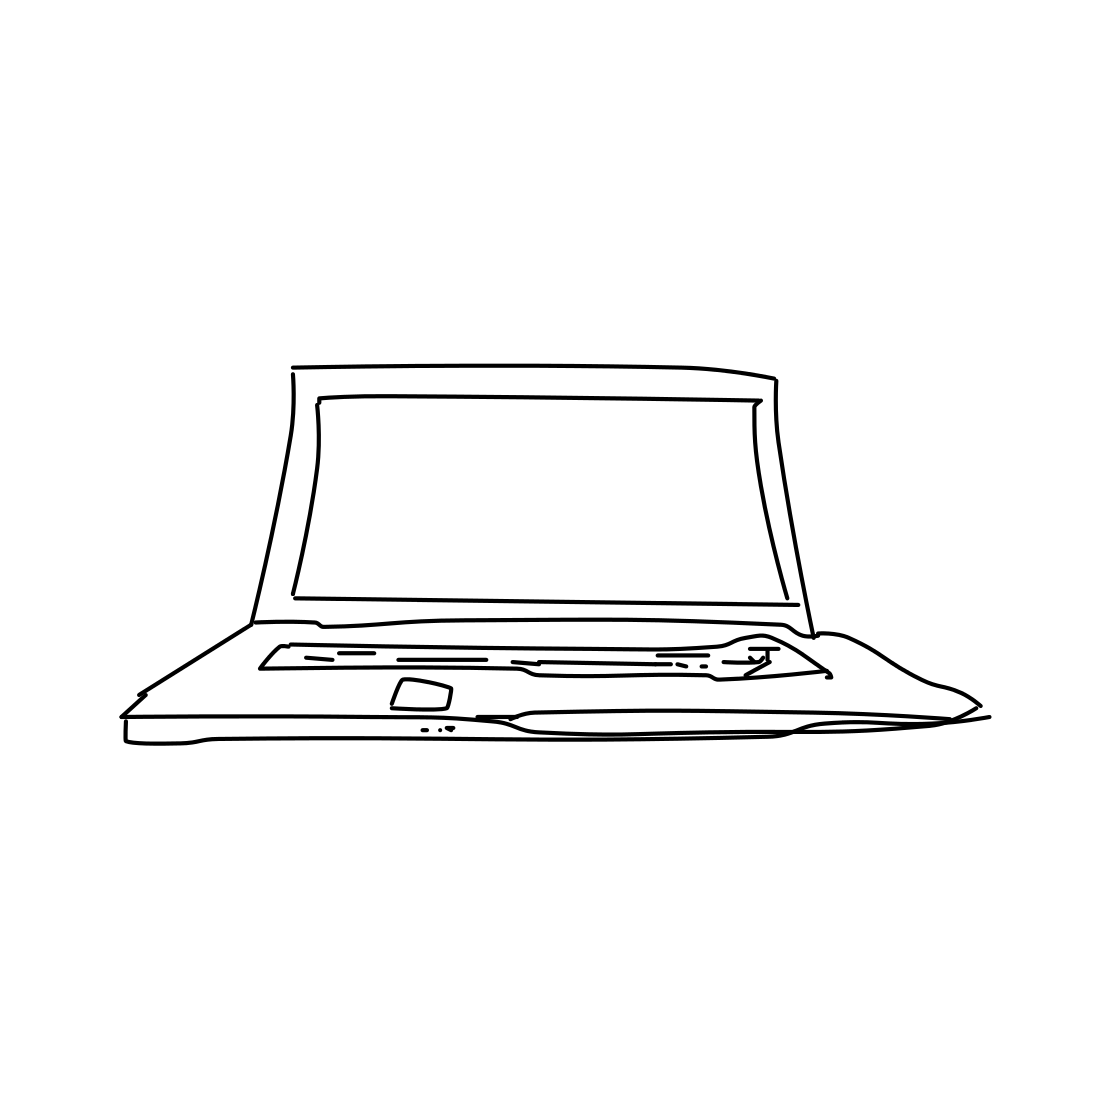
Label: laptop